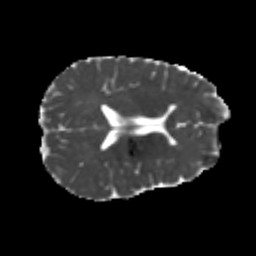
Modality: MD
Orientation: axial
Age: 20
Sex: male
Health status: healthy
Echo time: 0.074 s